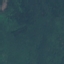
Label: Forest